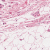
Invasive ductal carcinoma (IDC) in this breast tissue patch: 0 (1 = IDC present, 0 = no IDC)